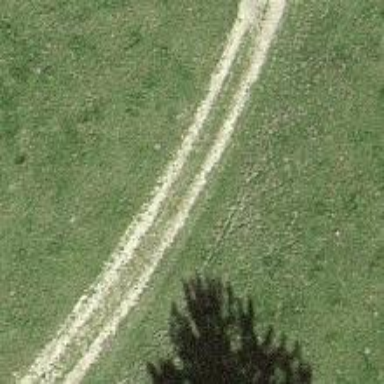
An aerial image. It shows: Gravel track of grade3 type.